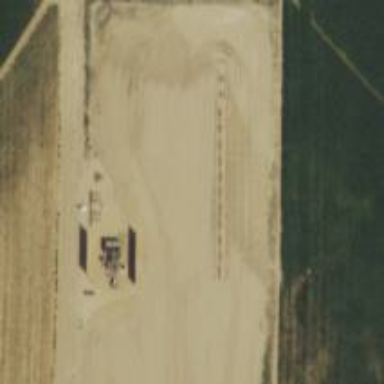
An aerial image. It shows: Petroleum well.